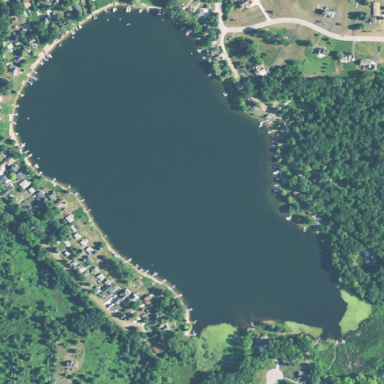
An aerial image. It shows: Beautiful lake surrounded by nature.